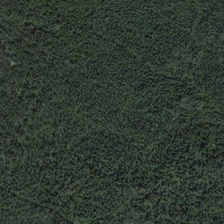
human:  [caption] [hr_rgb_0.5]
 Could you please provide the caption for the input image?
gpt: many green trees form a piece of forest .

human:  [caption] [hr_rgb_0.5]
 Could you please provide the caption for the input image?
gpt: many green trees form a piece of forest .

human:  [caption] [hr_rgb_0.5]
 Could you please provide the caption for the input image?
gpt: many green trees form a piece of forest .

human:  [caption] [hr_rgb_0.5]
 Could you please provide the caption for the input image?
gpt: many green trees form a piece of forest .

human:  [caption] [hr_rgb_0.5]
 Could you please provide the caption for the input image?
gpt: many green trees form a piece of forest .